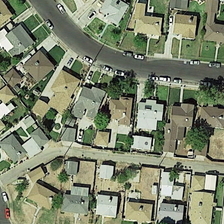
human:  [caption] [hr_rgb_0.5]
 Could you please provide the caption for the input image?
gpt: many buildings and green trees are in a dense residential area .

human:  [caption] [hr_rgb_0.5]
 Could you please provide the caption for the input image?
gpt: the residential buildings on both sides of the road are neatly arranged .

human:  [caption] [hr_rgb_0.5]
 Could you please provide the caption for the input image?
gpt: residential buildings are neatly arranged in different colors .

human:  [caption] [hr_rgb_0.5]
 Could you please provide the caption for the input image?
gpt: many buildings and green trees are in a dense residential area .

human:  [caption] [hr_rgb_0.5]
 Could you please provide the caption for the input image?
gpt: the residential buildings on both sides of the road are neatly arranged .